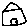
Label: house